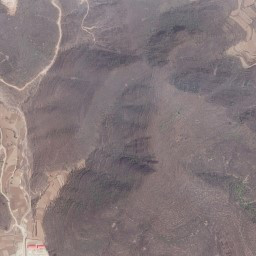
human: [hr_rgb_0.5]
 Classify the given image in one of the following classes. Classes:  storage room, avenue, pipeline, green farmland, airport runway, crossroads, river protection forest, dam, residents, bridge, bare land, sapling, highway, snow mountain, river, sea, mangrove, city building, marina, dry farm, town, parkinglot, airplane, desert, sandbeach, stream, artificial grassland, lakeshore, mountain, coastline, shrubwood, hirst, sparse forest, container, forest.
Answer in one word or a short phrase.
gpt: mountain